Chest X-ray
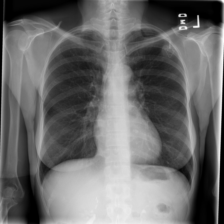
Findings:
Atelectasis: negative
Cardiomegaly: negative
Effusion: negative
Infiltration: negative
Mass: negative
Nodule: negative
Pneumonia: negative
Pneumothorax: negative
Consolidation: negative
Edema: negative
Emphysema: negative
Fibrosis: negative
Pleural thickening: negative
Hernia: negative